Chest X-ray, PA view. Patient: 37 years old, sex M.
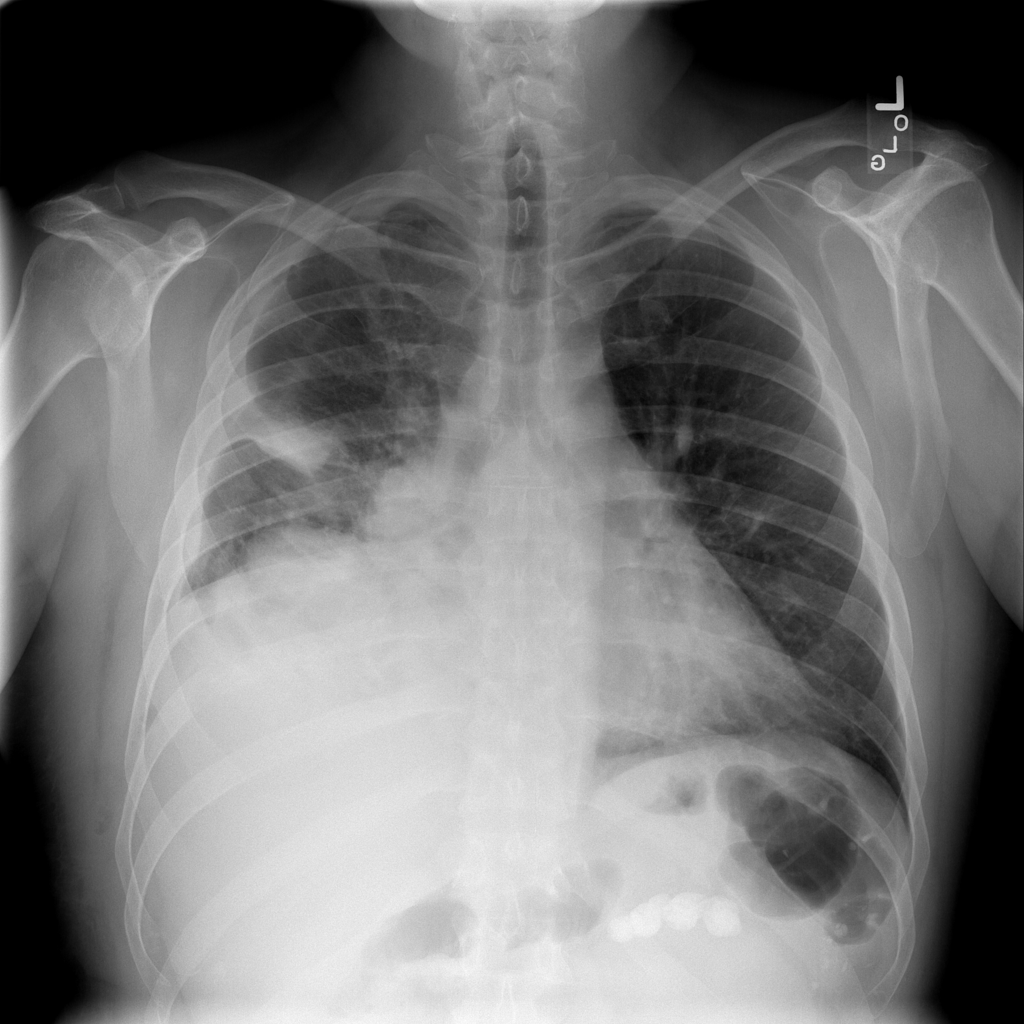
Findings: Consolidation, Effusion, Pneumothorax